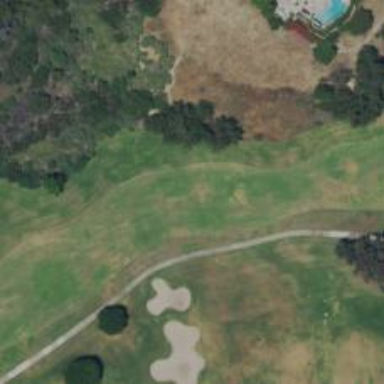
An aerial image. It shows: Golf hole.